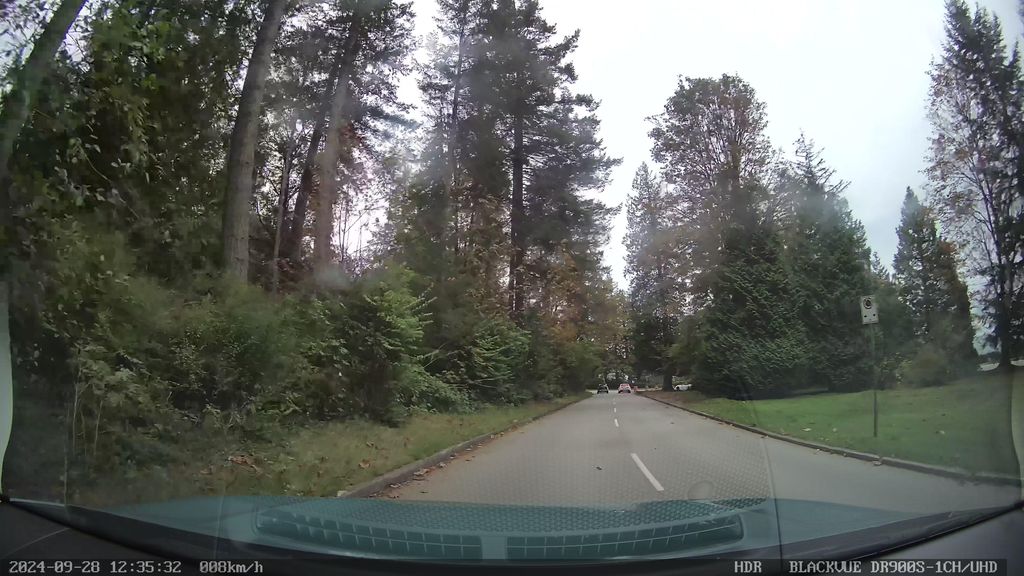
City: vancouver